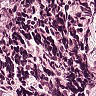
Metastatic tissue present: no